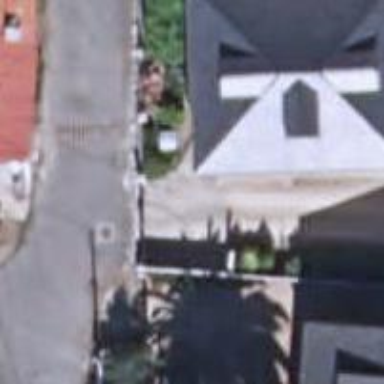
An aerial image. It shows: Simple house.